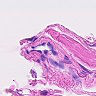
Metastatic tissue present: no